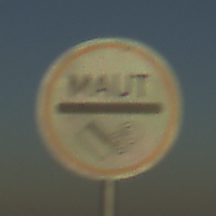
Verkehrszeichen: MautflichtigeStrecke
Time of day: SunriseSunset
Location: Outdoor (Nature)
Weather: Clear
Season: NotSpecified
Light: Natural